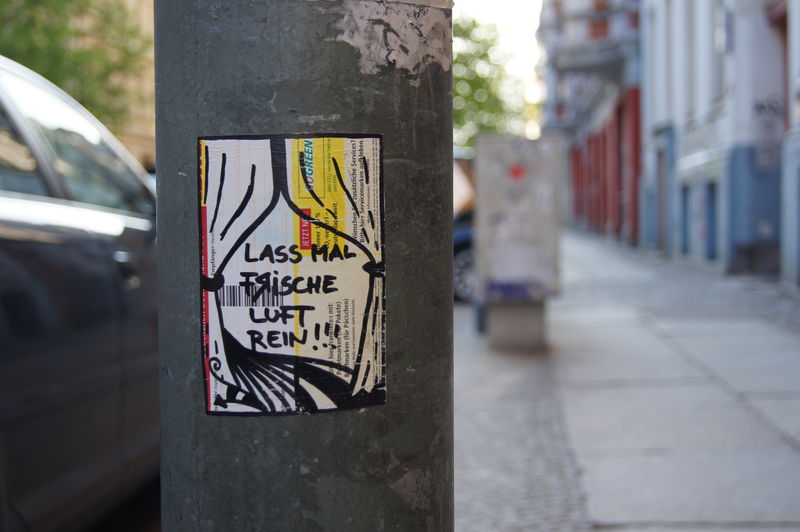
Titel: Frische Luft
Standort: Berlin
Schlagwörter: bäume, stadt, laterne, pfeiler, straße, säule, zeichnung, vorhang, häuser, schrift, fassaden, pflaster, auto, luft, collage, foto, bürgersteig, gehsteig, beton, filzstift, text, plakat, edding, spruch, frische, post, botschaft, aufkleber, aufruf, paket, laternenpfahl, nichts, graffiti, grafitti, laternenmast, street art, lass, sticker, übermalen, stromkasten, paketaufkleber, versandtasche, dhl, dehl, marker, postkleber